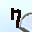
Label: 7